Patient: sex F, age 47
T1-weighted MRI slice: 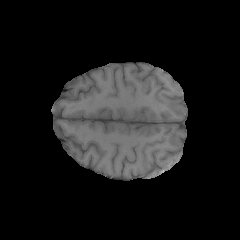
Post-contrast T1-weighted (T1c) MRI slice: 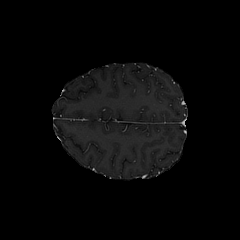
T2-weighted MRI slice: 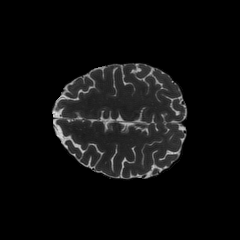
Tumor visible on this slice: no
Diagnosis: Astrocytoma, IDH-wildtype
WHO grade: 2